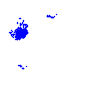
Particle: electron